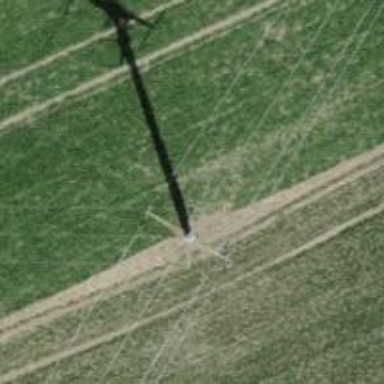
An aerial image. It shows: Concrete power pole.